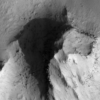
Label: not_dusty